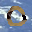
Label: 0